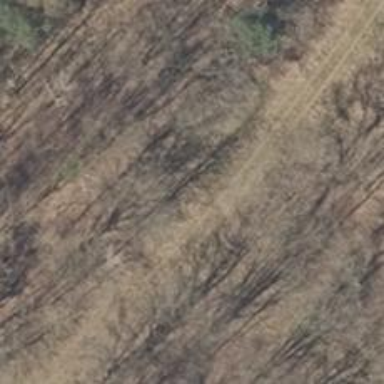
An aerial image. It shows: Dirt track with grade 4 track type.